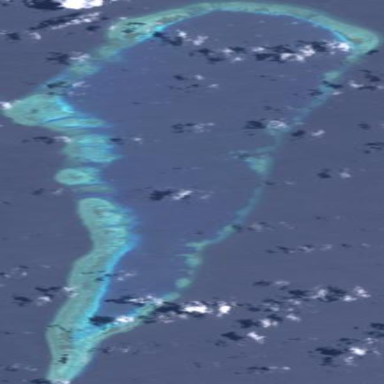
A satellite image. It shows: Atoll in the water.